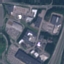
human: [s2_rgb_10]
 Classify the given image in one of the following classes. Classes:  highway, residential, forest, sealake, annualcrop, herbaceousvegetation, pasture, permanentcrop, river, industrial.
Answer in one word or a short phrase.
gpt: Industrial